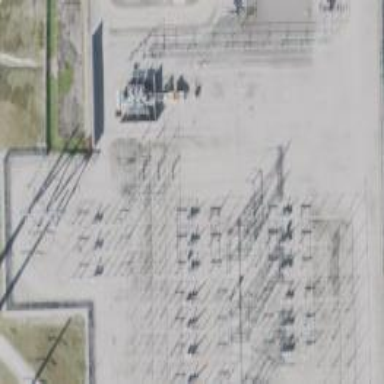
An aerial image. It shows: Switch used for power control.